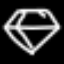
Label: diamond